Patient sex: F
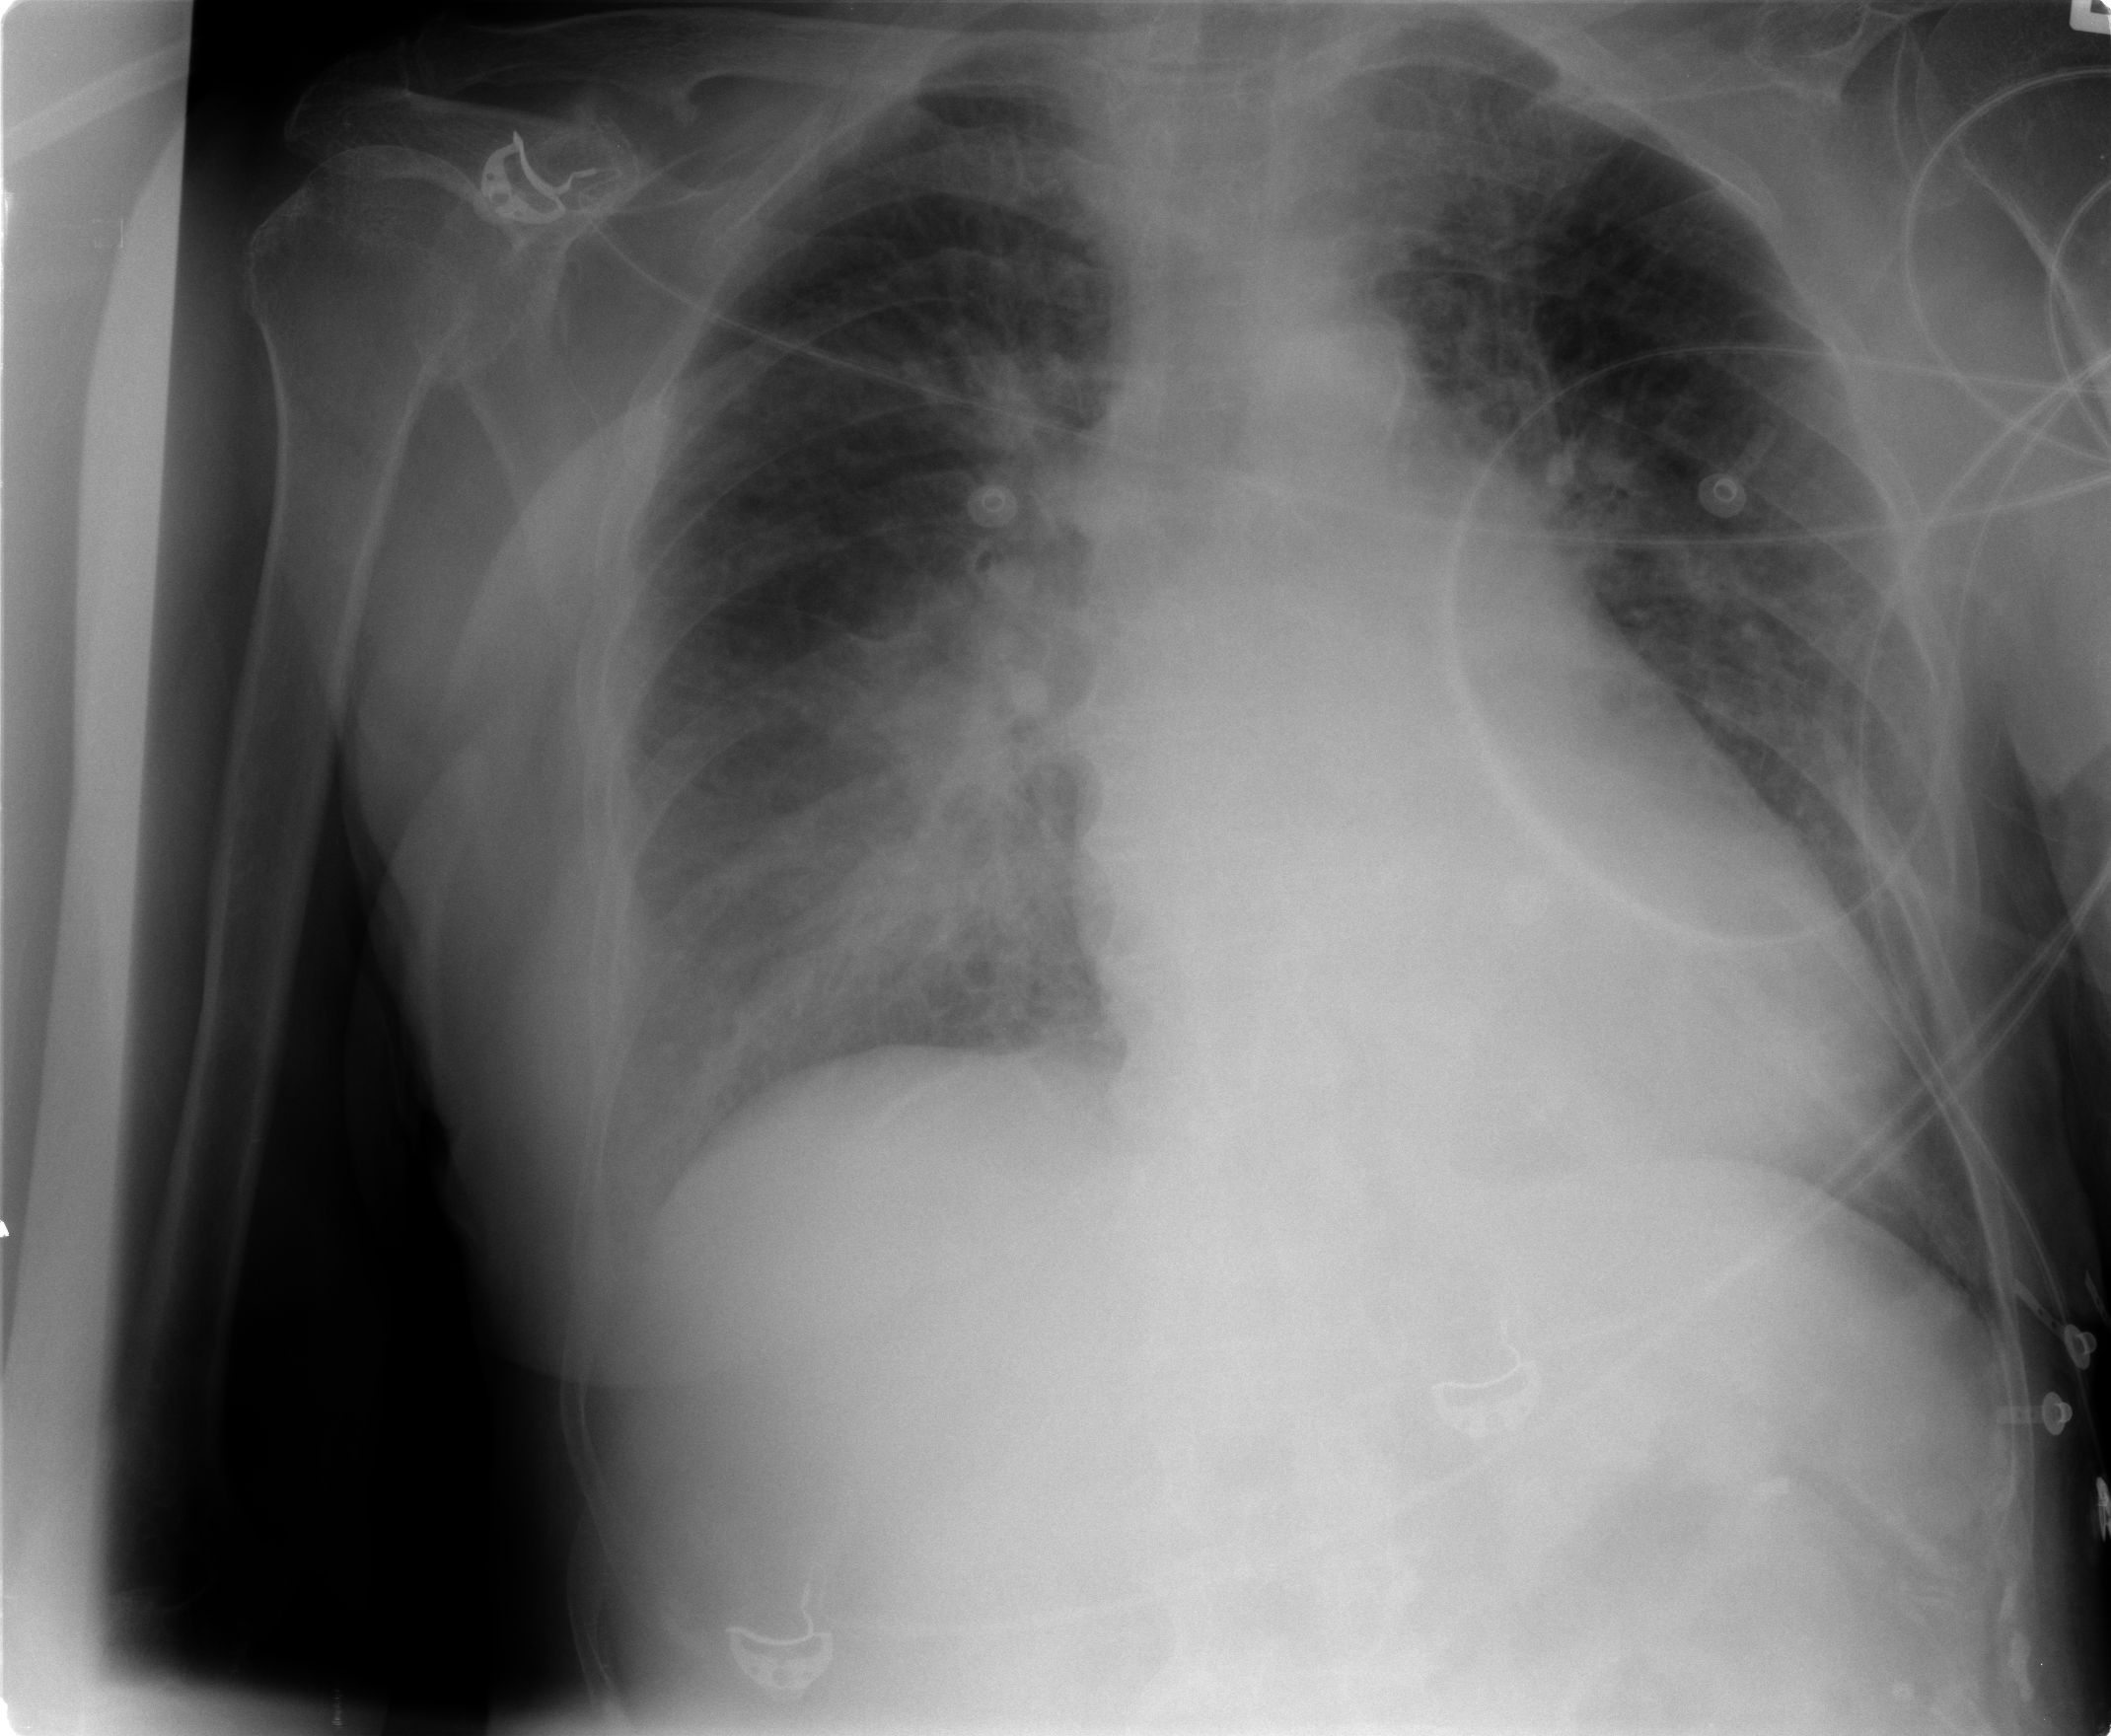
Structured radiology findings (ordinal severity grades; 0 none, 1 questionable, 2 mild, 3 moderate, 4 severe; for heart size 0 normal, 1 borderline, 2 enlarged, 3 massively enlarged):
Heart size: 2
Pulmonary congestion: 2
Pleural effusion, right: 0
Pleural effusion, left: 0
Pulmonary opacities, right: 2
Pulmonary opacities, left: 2
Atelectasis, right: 2
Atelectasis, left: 2